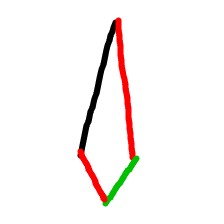
Shape: kite